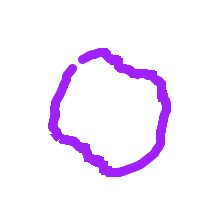
Shape: circle